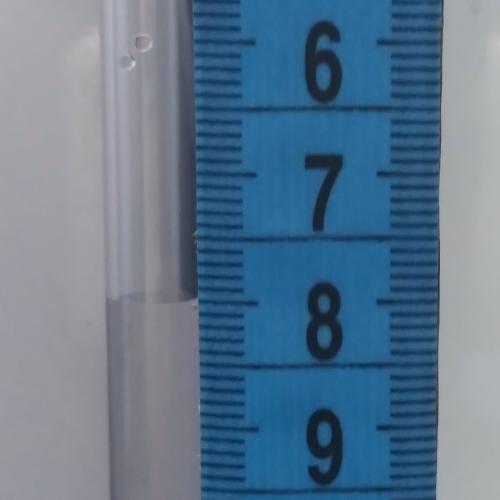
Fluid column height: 8.0 cm